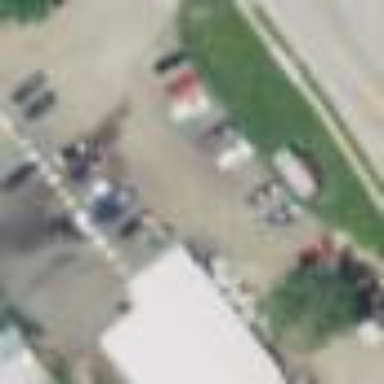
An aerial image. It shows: Street-side parking area.